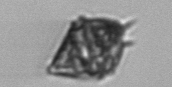
Label: Protoperidinium